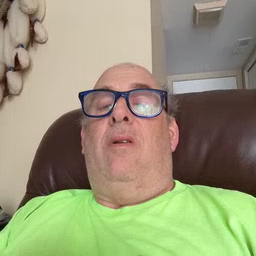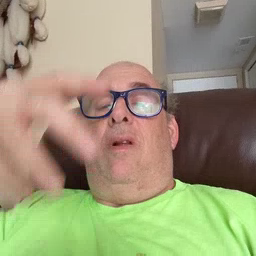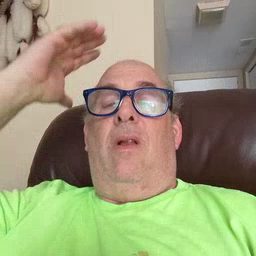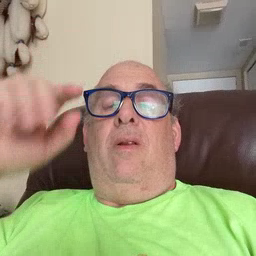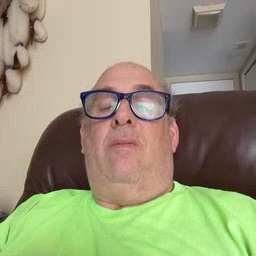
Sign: lion